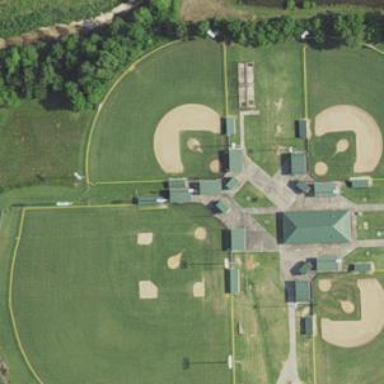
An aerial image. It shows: Baseball pitch for leisure land activities.